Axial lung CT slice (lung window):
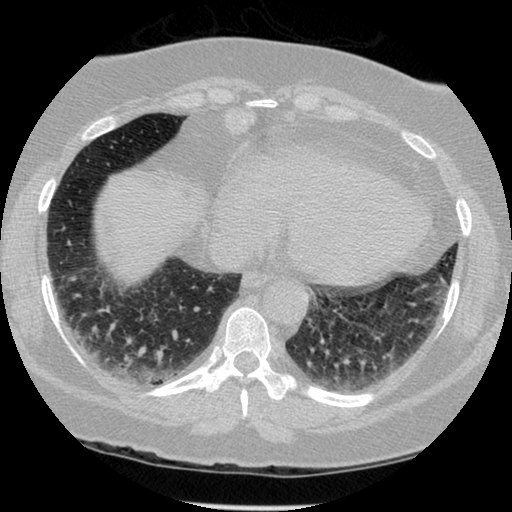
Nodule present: no